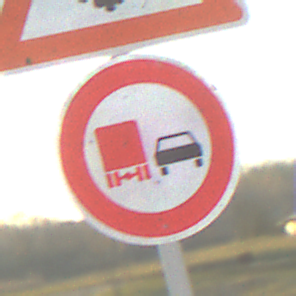
Verkehrszeichen: UeberholverbotKraftfahrzeuge
Zusatzzeichen oben: SchneeOderEisglaette
Umgebung: Outdoor, RoadRail
Tageszeit: SunriseSunset
Wetter: PartlyCloudy
Licht: Natural
Jahreszeit: NotSpecified
Kontrast: HighContrast